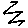
Label: zigzag